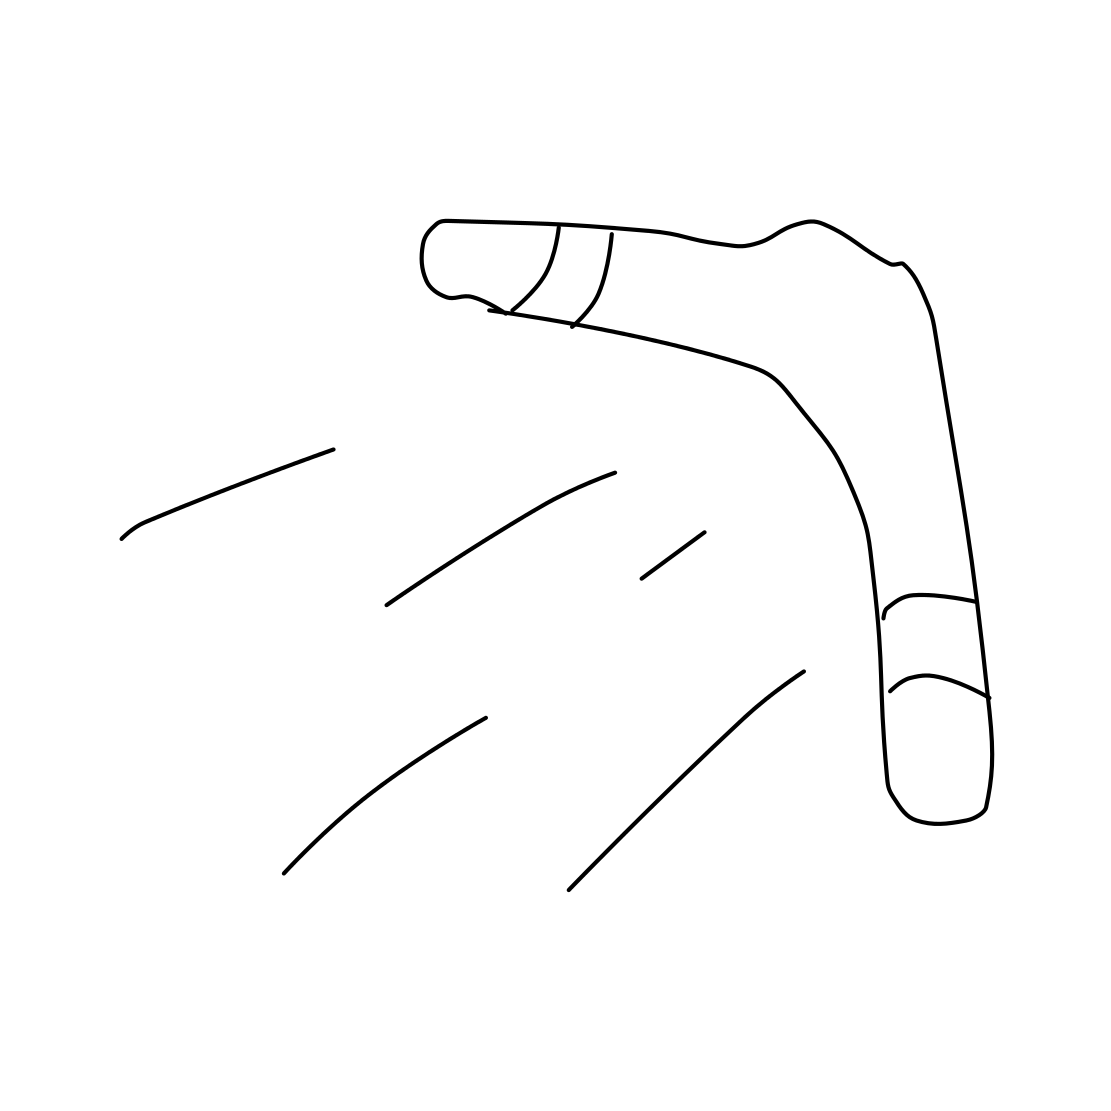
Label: boomerang